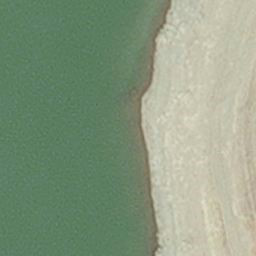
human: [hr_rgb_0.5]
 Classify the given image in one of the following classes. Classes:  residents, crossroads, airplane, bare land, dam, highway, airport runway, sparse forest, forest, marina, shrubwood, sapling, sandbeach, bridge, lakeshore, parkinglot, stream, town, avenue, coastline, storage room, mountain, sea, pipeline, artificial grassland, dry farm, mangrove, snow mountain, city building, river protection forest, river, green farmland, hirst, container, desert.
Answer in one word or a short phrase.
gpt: hirst